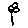
Label: flower